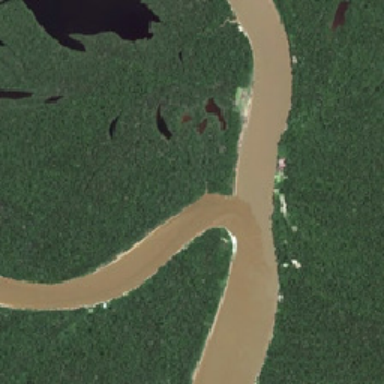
The muddy river flows into another river .